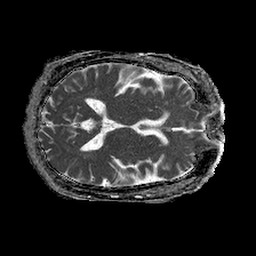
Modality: ADC
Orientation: axial
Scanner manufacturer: philips
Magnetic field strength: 1.5 T
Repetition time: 4.6 s
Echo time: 0.08528 s